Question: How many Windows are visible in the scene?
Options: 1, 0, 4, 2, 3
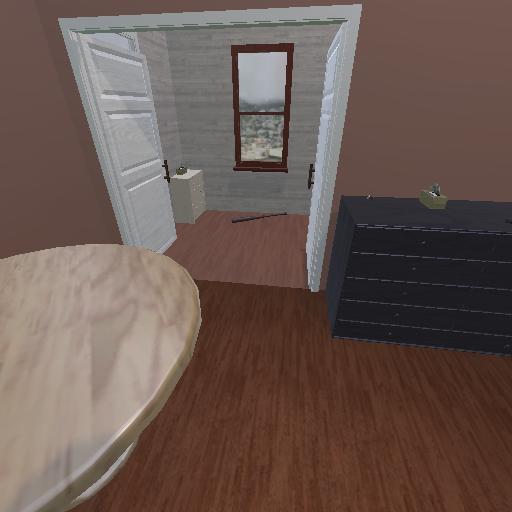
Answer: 1